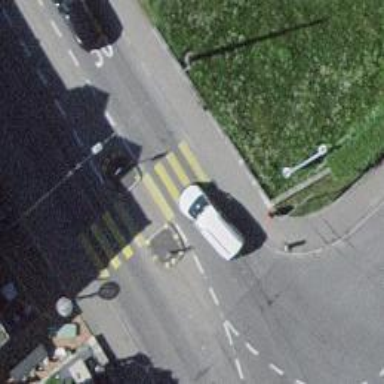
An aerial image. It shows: Zebra crossing with road island.